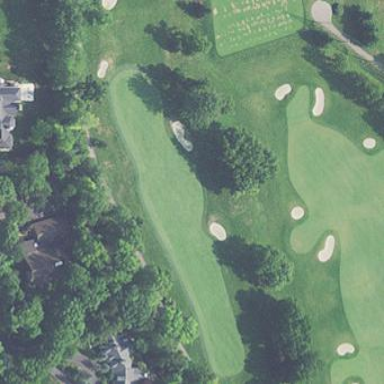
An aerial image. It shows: Grassy area designated as golf fairway.